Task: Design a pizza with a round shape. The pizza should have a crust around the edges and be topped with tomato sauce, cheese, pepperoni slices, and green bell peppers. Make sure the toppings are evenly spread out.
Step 269:
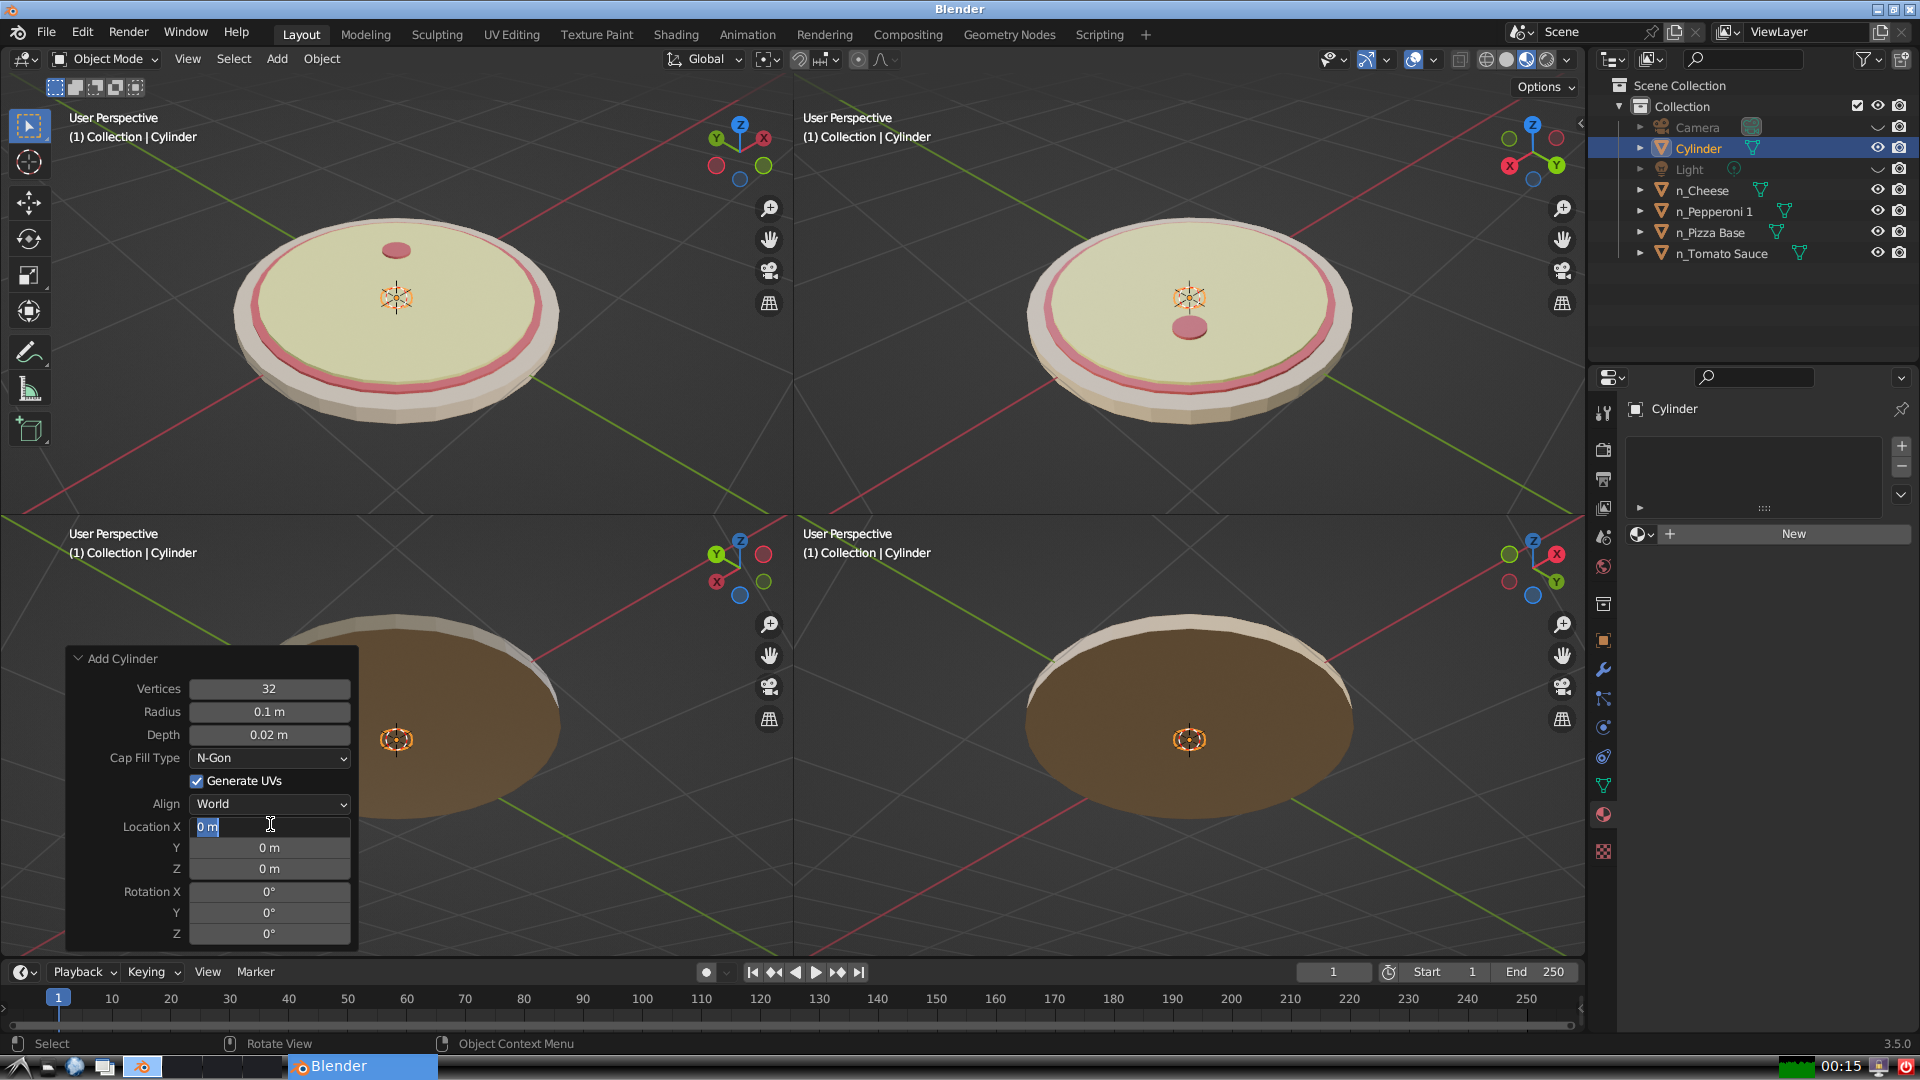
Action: input_text: -0.3